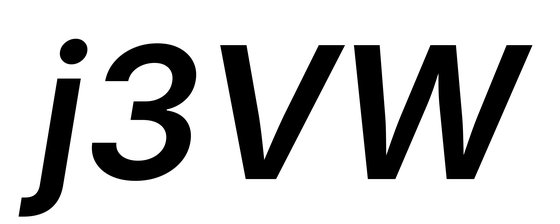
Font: Inter-Italic_SemiBold_Italic